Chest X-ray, PA view. Patient: 53 years old, sex M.
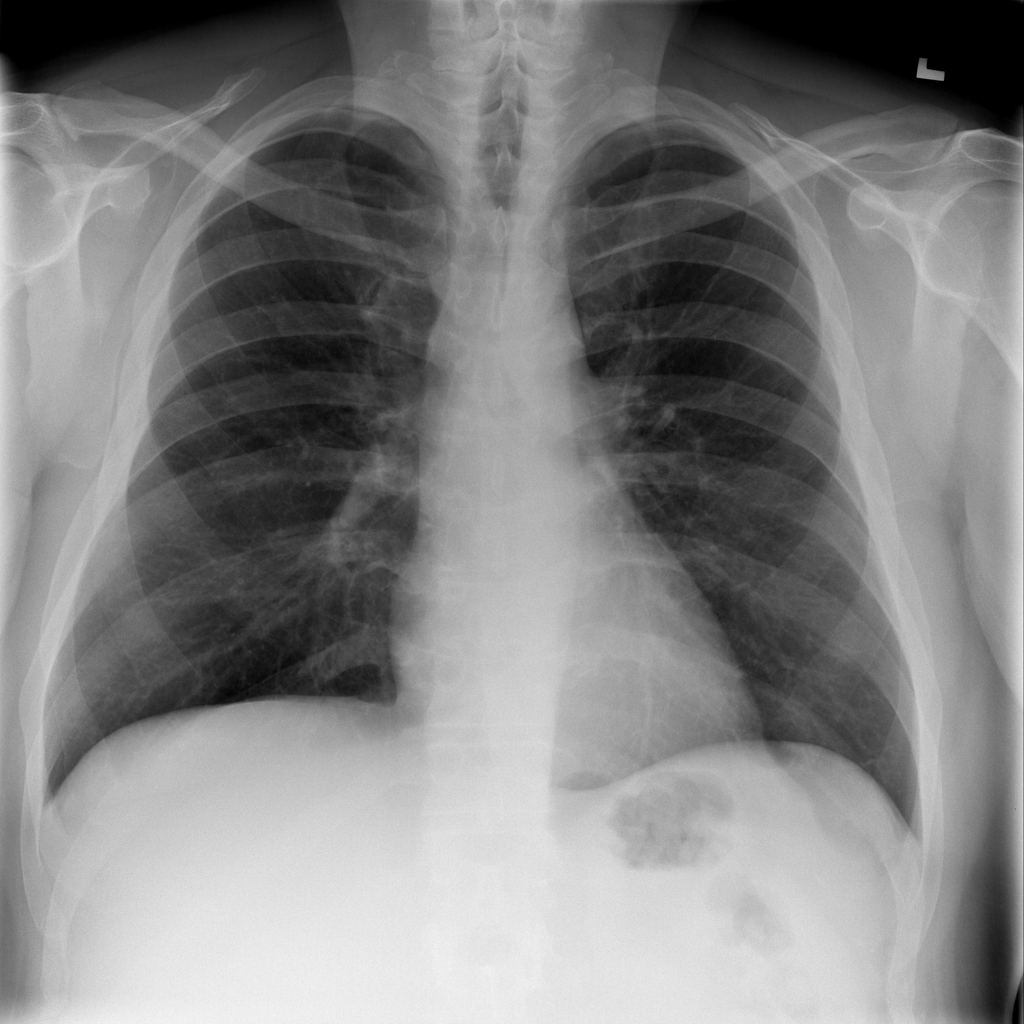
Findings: No Finding